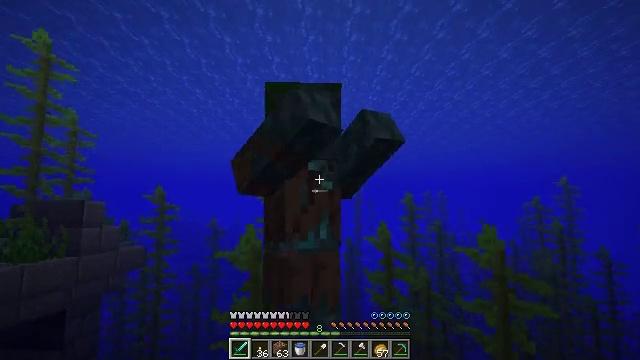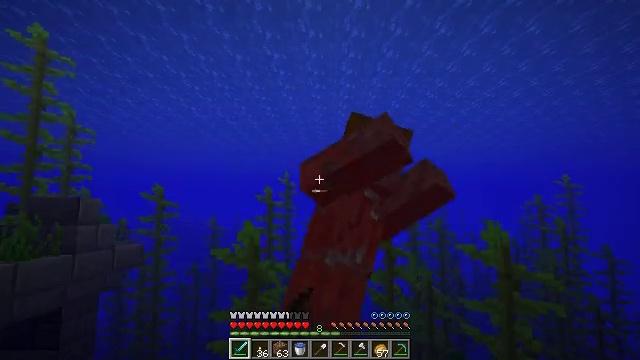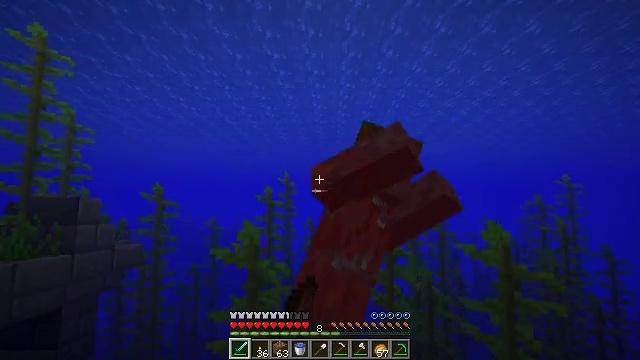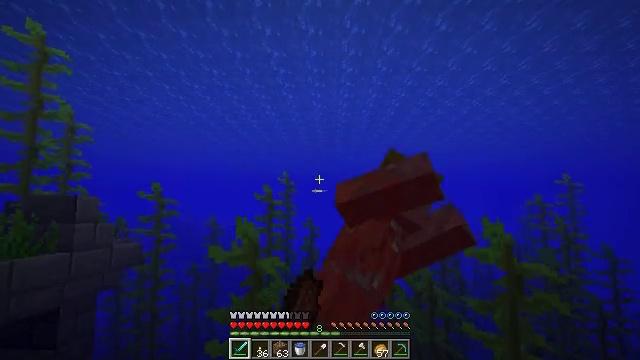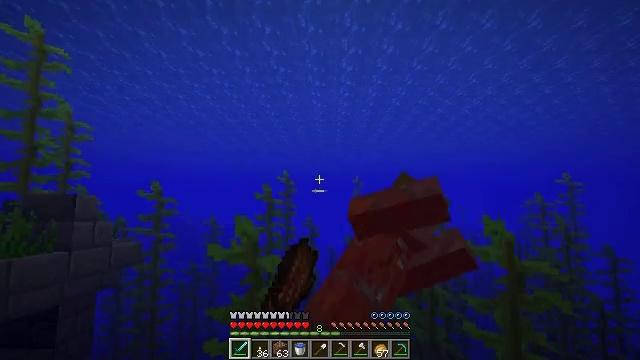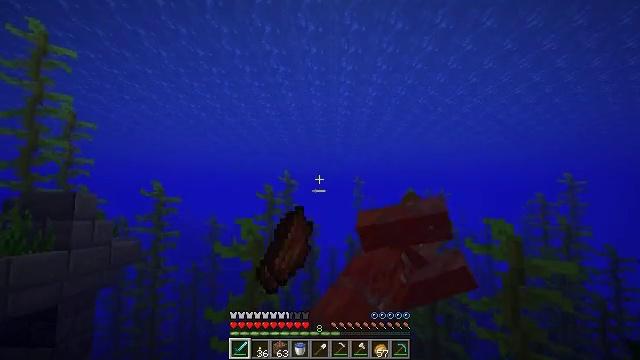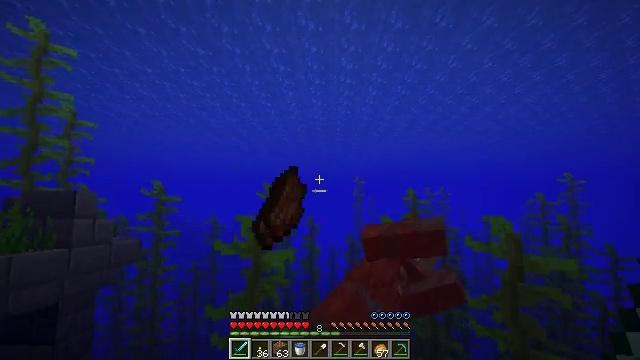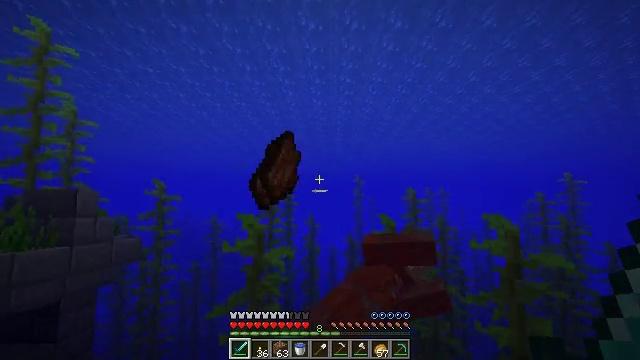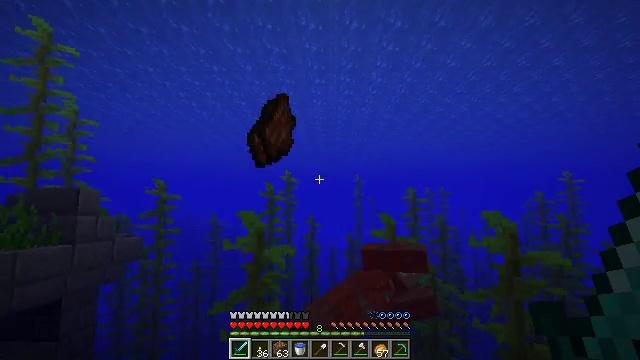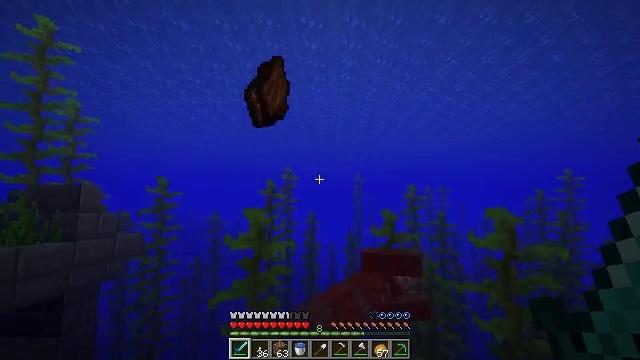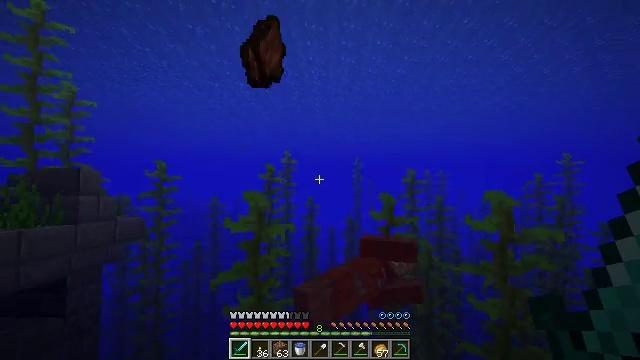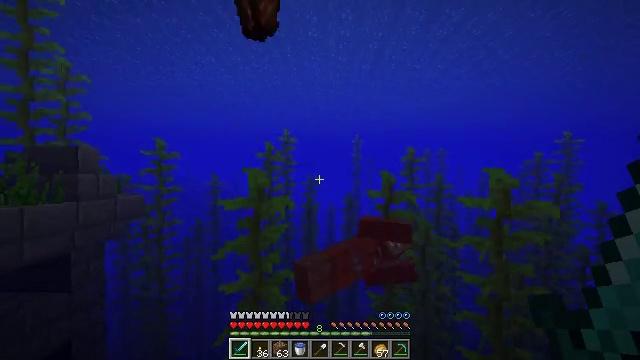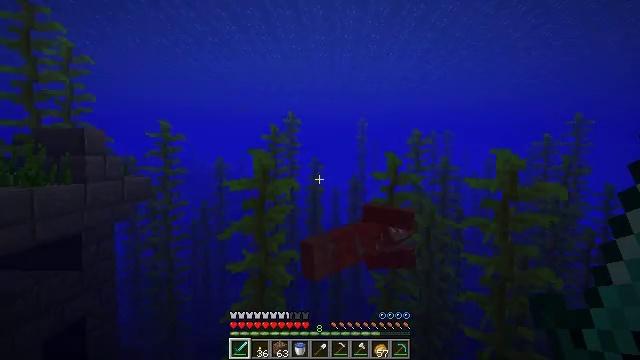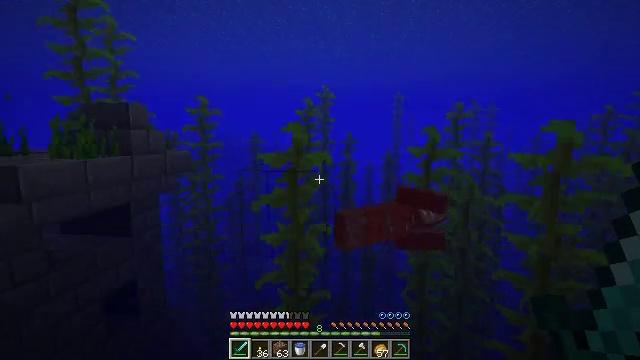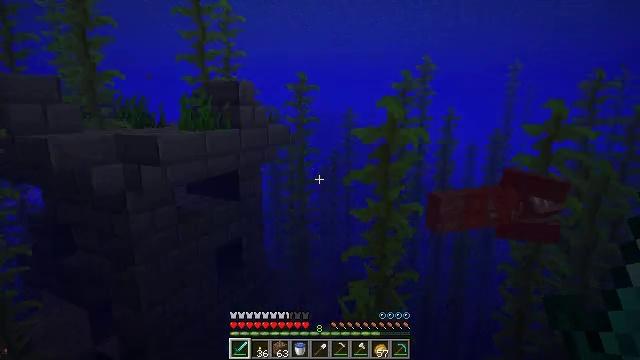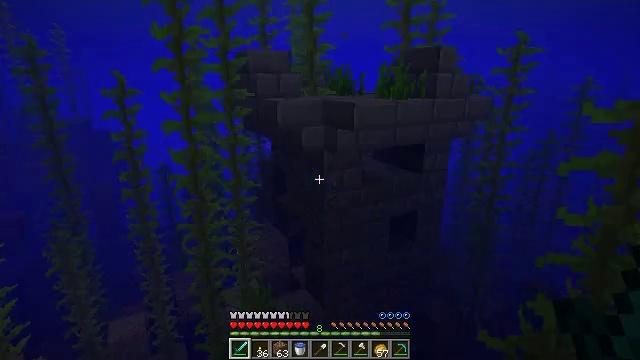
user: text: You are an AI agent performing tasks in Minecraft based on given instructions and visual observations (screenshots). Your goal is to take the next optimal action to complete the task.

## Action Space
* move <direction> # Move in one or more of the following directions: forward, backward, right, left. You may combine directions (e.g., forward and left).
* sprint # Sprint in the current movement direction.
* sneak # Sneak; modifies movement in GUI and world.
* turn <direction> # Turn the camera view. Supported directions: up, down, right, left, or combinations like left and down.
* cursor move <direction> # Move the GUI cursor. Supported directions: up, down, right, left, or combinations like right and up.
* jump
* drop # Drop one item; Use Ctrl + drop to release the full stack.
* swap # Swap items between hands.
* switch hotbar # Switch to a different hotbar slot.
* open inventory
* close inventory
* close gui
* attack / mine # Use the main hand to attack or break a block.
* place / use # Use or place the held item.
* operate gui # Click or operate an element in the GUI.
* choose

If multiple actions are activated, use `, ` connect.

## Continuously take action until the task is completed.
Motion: motion action
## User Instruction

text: Mine the sea lantern from the ocean monument.
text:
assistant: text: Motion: no_op
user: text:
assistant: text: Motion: no_op
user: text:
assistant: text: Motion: no_op
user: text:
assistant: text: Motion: no_op
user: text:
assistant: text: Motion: move back
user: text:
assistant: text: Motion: move back
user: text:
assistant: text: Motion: move back
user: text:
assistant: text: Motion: no_op
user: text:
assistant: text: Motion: no_op
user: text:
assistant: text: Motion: turn down
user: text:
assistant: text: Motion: move forward, turn down
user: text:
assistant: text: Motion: move forward, turn down
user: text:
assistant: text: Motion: move forward, turn left and down
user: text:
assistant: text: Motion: move forward, turn left and down
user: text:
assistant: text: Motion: move forward, turn left and down
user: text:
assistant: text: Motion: move forward and move left, turn left and down
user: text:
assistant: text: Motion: move forward and move left, turn left and down
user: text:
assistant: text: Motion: move forward and move left, turn left and down
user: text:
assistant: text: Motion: move forward and move left, turn left and down
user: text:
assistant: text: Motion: move forward and move left
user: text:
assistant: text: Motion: move forward and move left
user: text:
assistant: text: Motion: move forward and move left
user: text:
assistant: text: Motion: move forward
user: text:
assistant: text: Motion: move forward
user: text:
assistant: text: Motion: move forward
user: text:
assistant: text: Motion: move forward, turn left
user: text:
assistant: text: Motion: move forward, turn left and down
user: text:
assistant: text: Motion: move forward, turn left
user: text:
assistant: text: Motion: move forward
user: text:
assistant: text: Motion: move forward